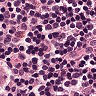
Metastatic tissue present: no